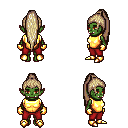
a pixel art fantasy rpg character, female body template, orc, green skin, gold chest armor, red pants, white blonde extra-long topknot hairstyle, gold gloves, gold boots, four views (front, back, left, right), 2x2 character sprite sheet, small pixel art, hard edges, no anti-aliasing